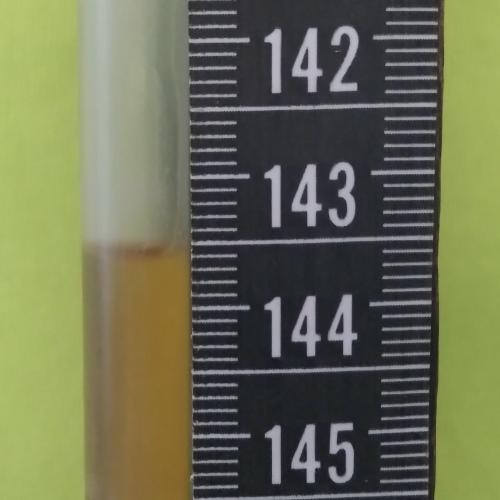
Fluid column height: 143.6 cm